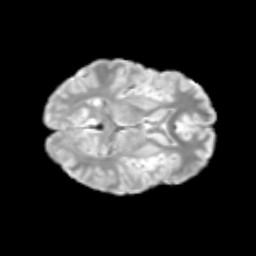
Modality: T2w
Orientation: axial
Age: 13
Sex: male
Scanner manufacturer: siemens
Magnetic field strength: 3 T
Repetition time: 3.8 s
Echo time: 0.07 s